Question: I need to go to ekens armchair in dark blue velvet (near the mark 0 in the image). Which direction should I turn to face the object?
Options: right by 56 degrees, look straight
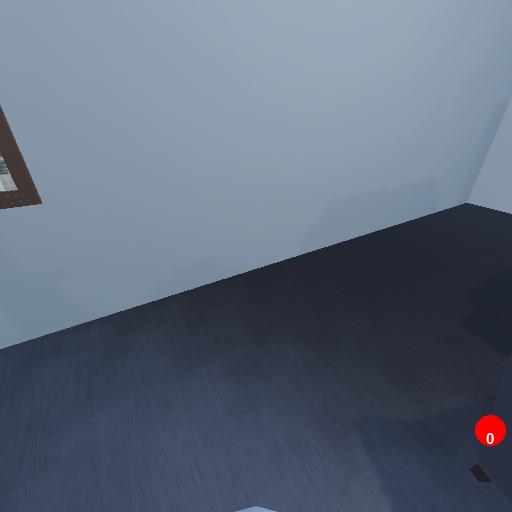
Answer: right by 56 degrees